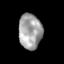
Tissue: skin
Cell type: Epithelial cells
Senescence score: 0.266
Nuclear area (px): 799
Mean DAPI intensity: 162.17